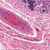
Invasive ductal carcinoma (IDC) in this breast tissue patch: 0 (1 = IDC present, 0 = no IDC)